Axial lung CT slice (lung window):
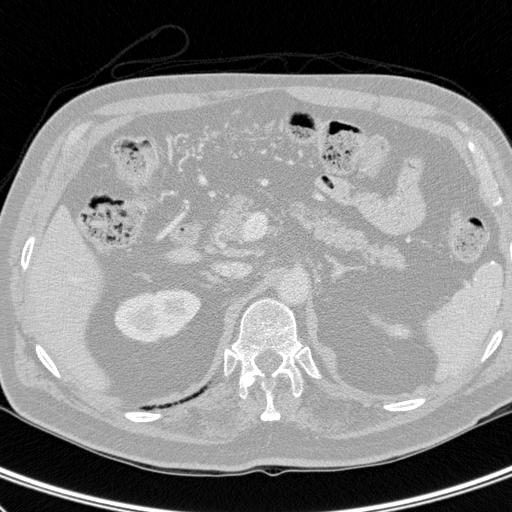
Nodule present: no